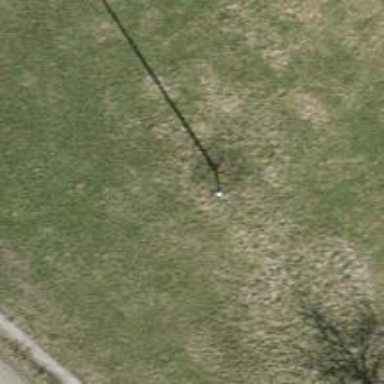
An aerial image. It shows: Power pole.